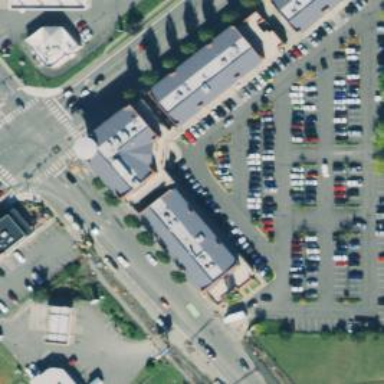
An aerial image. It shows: Healthcare clinic.